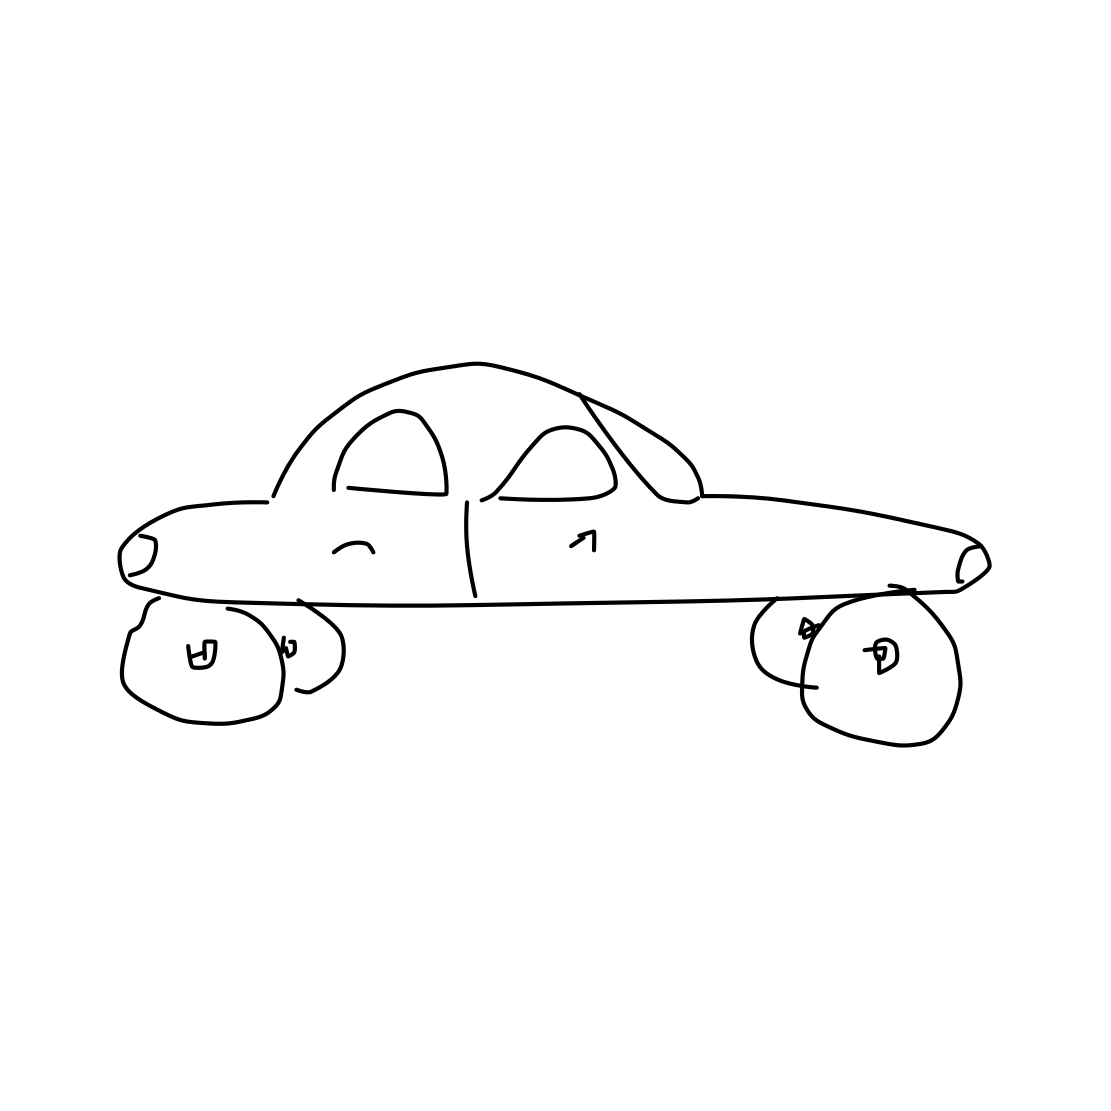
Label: car (sedan)